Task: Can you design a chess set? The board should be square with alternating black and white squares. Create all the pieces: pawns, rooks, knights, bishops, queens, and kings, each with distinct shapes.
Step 4855:
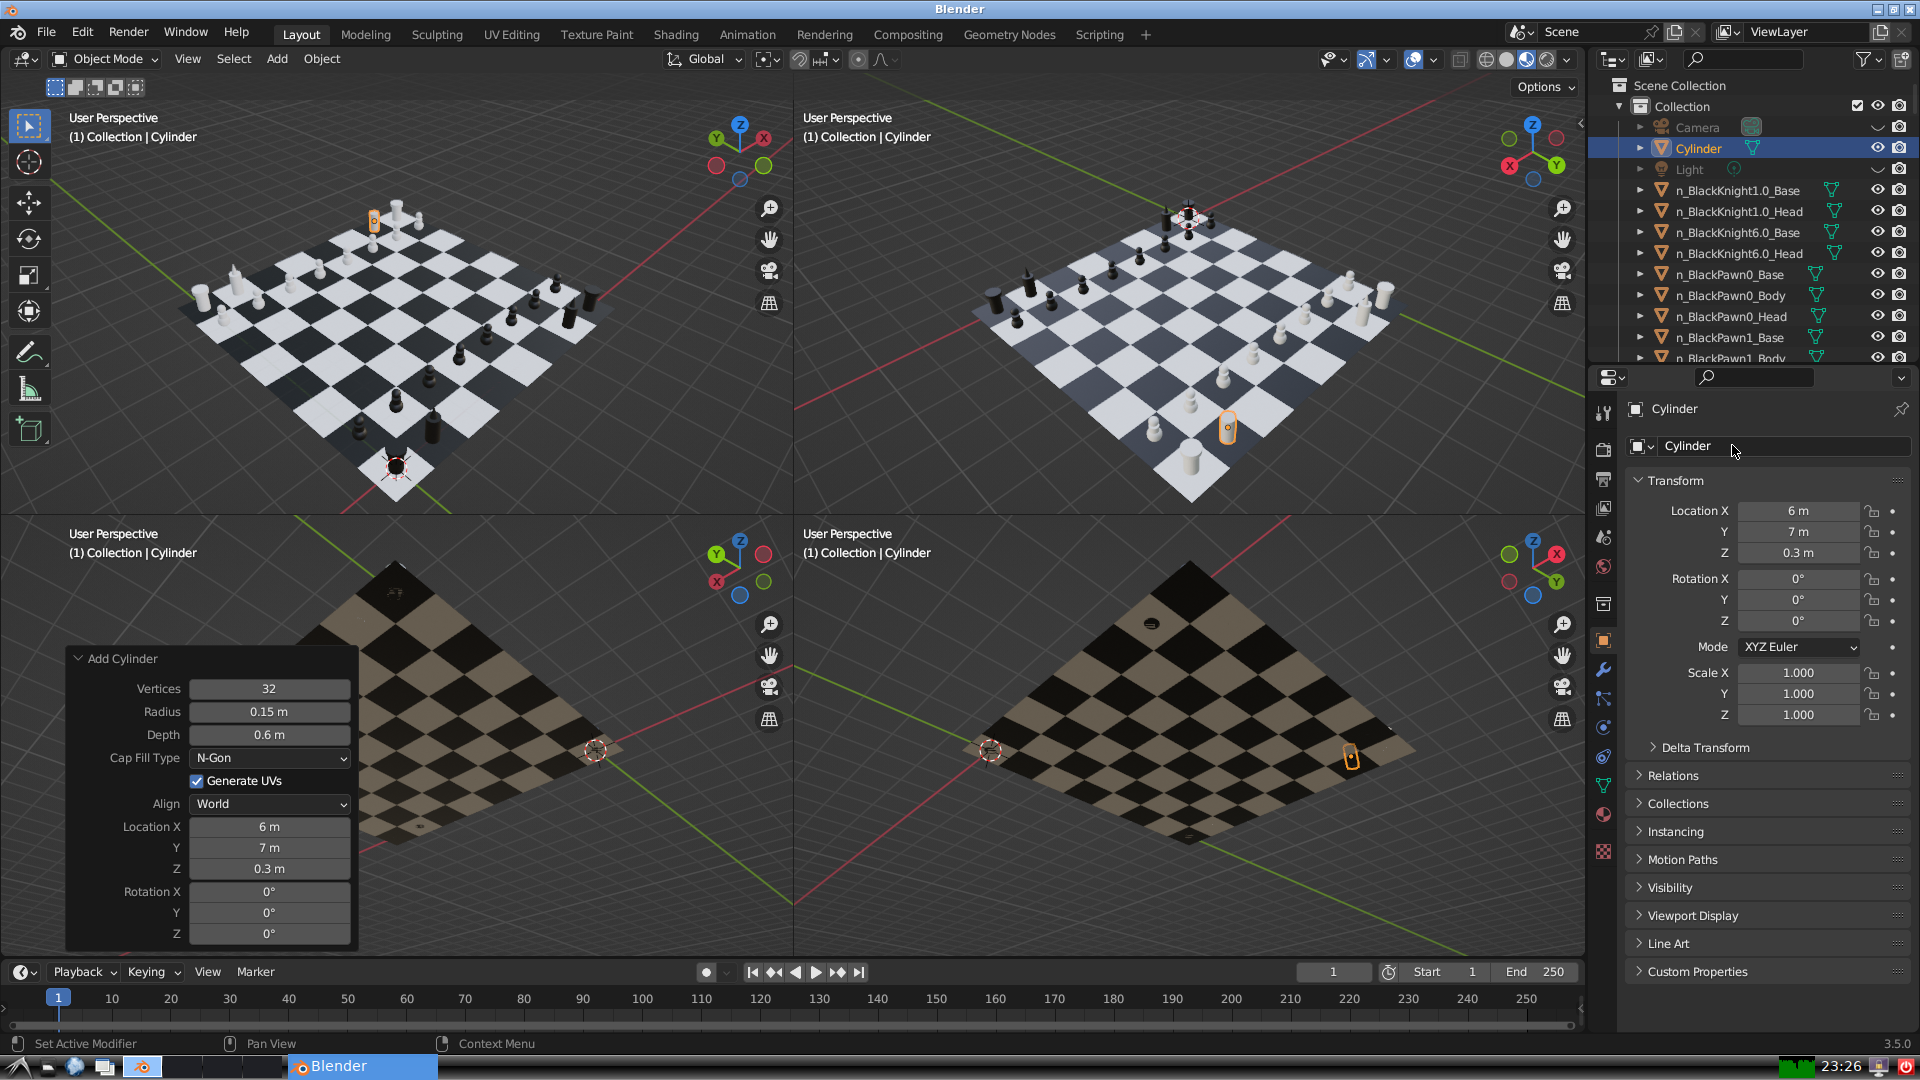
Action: click: no